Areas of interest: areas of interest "Park and greenspace"
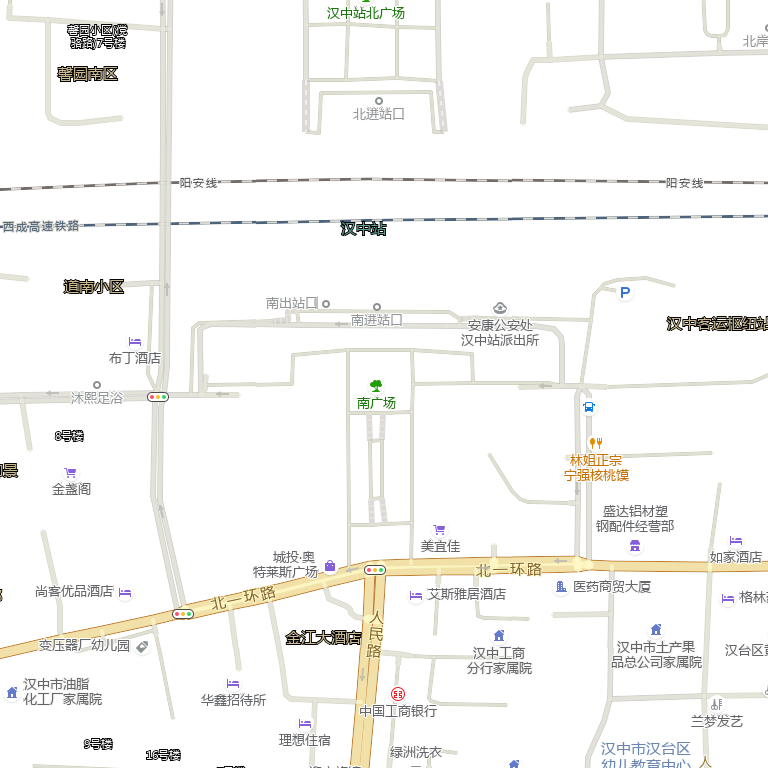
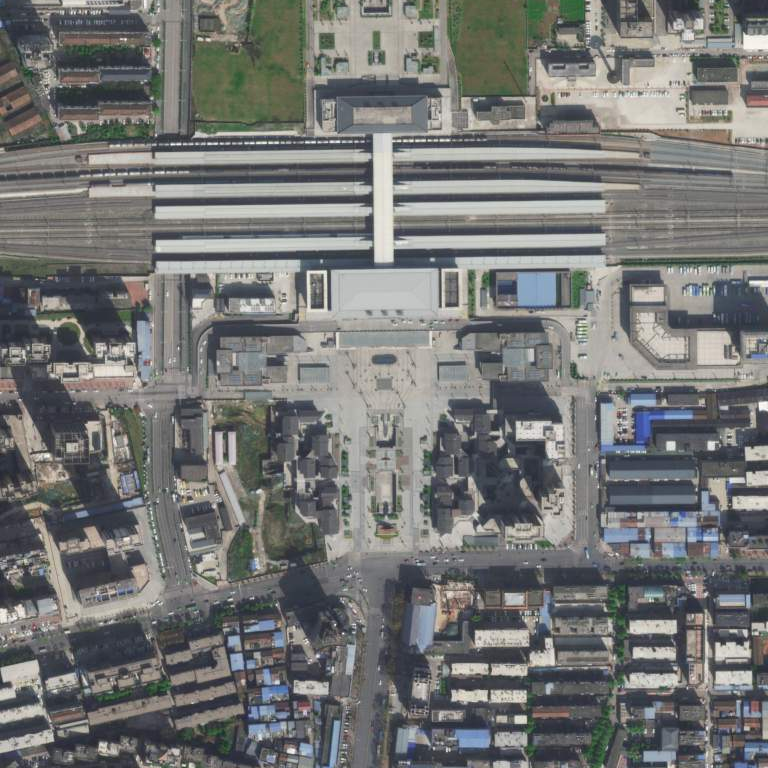